Question: Count the number of objects in the diagram.
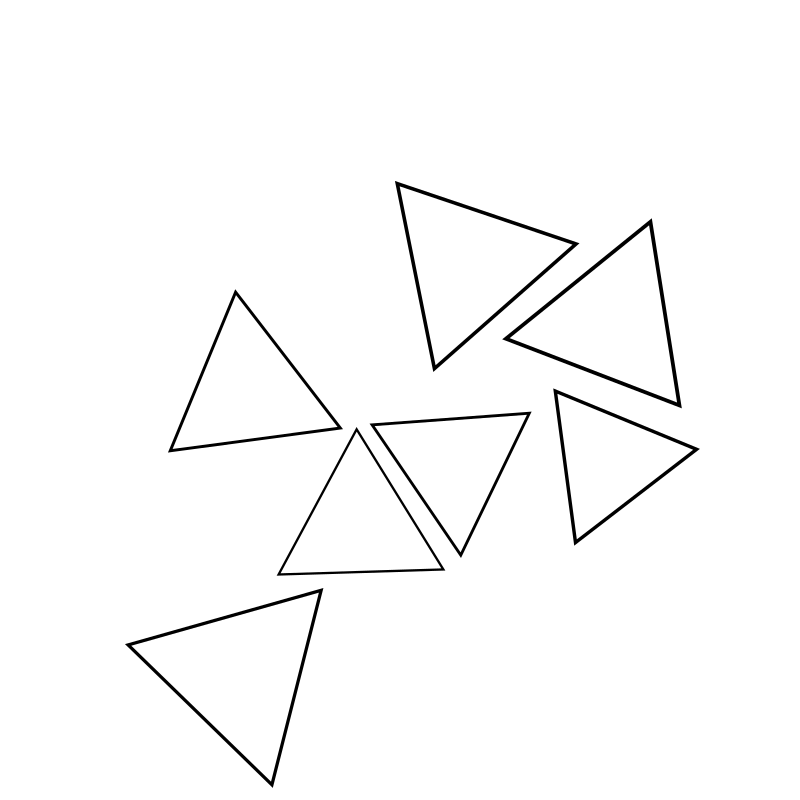
Answer: 7